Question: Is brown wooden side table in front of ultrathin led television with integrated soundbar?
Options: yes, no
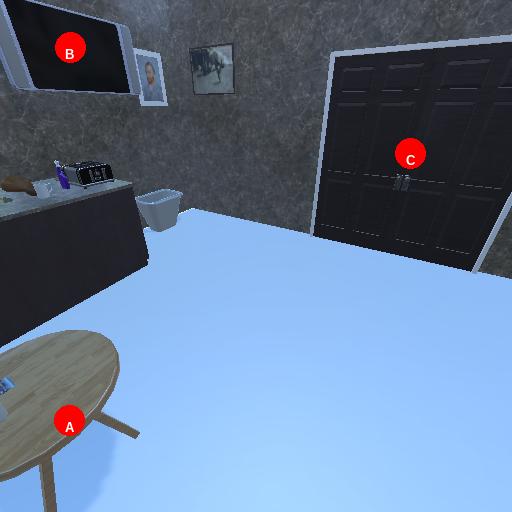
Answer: yes